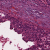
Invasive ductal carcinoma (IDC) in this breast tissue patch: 1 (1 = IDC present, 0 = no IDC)